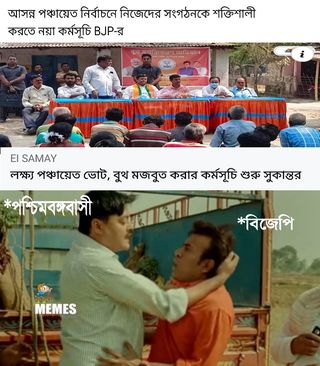
Text: আসন্ন পঞ্চায়েত নির্বাচনে নিজেদের সংগঠনকে শক্তিশালী করতে নয়া কর্মসূচি লক্ষ্য পঞ্চায়েত ভোট; বুথ মজবুত করার কর্মসূচি শুরু সুকান্তর *পশ্চিমবঙ্গবাসী *বিজেপি
Label: Hate
Hate category: Political
Targeted group: Organization